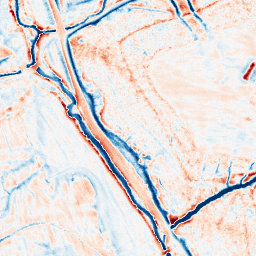
Category: edge_preserving
Decomposition family: guided
Decomposition parameters: radius: 4
eps: 0.001
Upsampling method: bicubic_16x
Upsampling parameters: scale: 16
Upsampling scale: 16